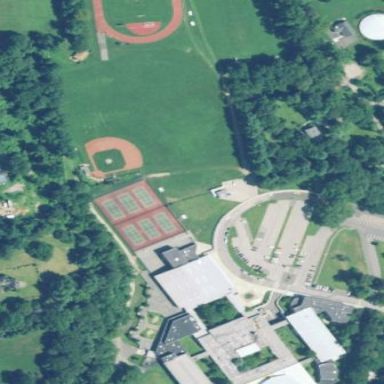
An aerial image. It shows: School.